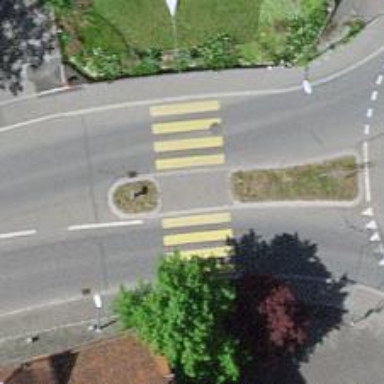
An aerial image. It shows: Uncontrolled crossing with central island on the road.